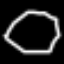
Label: octagon